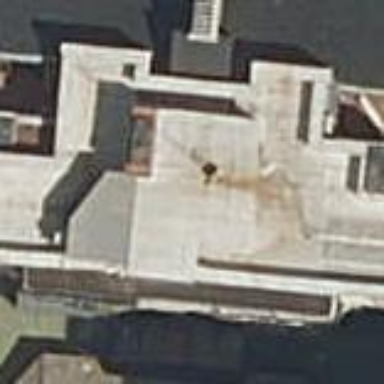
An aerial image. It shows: Part of building.